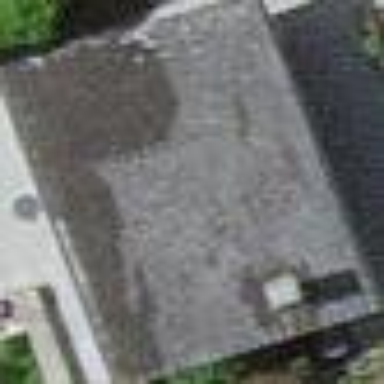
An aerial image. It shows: Shed building.